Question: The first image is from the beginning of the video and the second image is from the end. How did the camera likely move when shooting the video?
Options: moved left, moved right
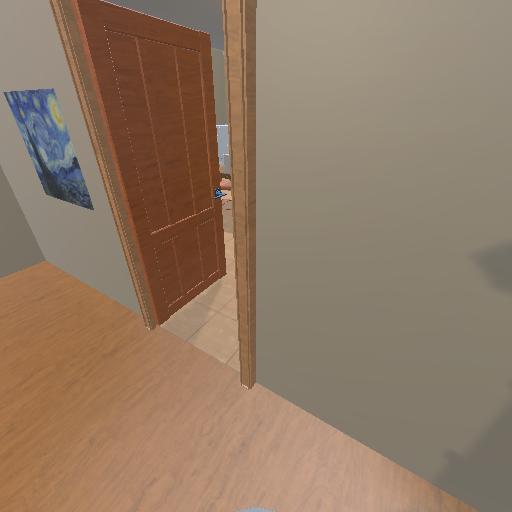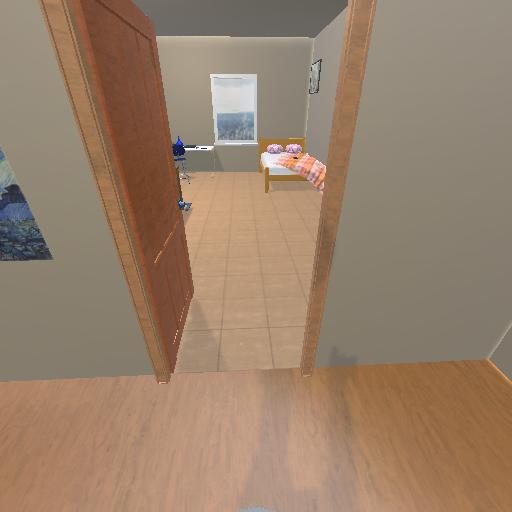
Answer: moved left